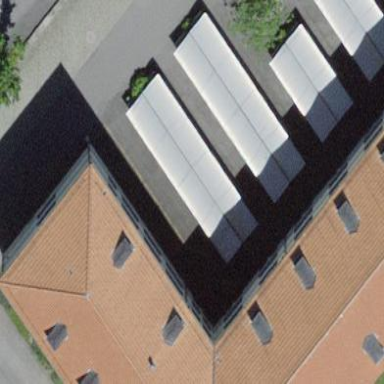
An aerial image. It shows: Bicycle parking area.